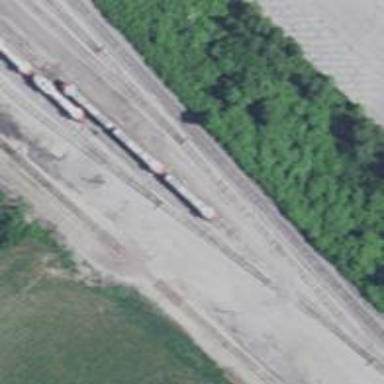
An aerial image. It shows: Railway yard in service.